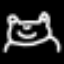
Label: frog